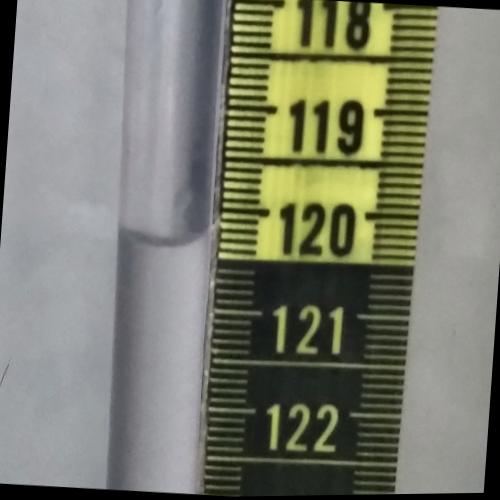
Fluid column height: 120.3 cm